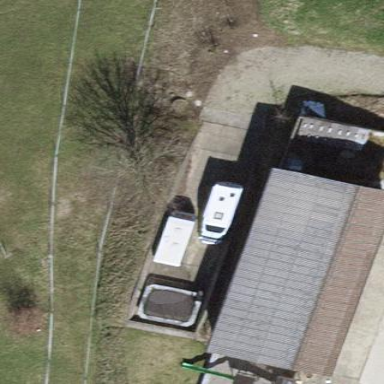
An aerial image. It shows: Shed.